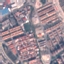
Land use / land cover: Residential